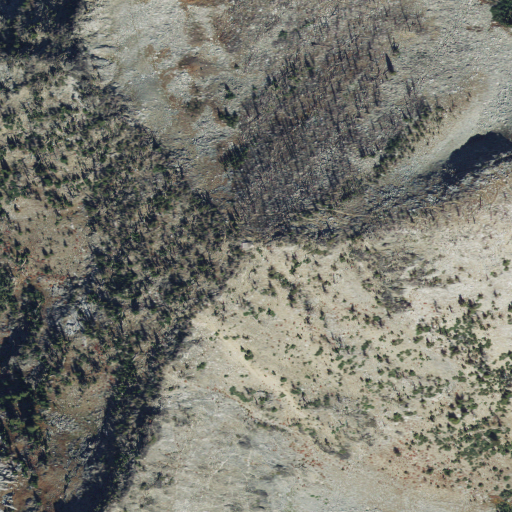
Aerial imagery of mountain in Idaho named Hard Butte containing shrub, grassland, and evergreen forest